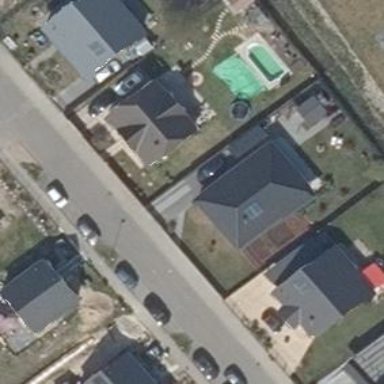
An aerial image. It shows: Detached building with hipped roof.